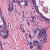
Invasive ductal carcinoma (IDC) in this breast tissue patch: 1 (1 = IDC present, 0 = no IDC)